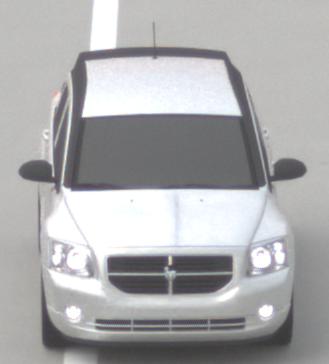
Make: Dodge
Model: Caliber 1.8
Detailed model: Caliber
Model produced from: 2006/06
Model produced until: 2009/03
Doors: 5
Color: white
Road condition: dry road
Daytime: morning or afternoon
Contrast: low contrast